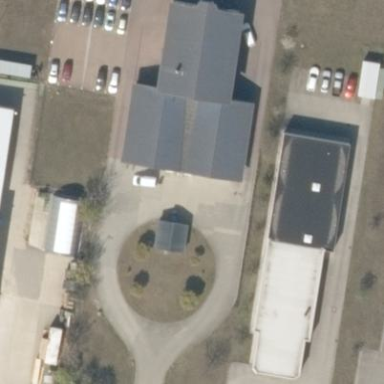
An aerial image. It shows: Industrial building.